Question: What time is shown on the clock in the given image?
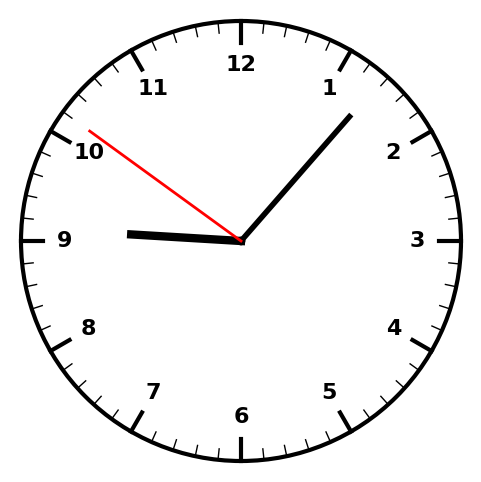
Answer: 09:06:51